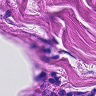
Metastatic tissue present: no